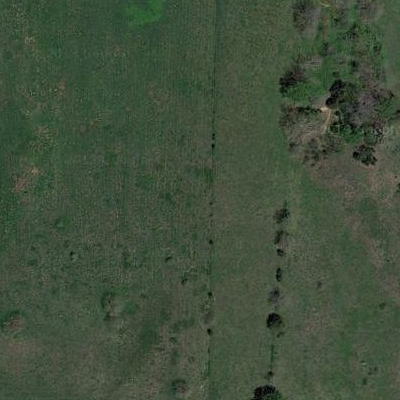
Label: Grass